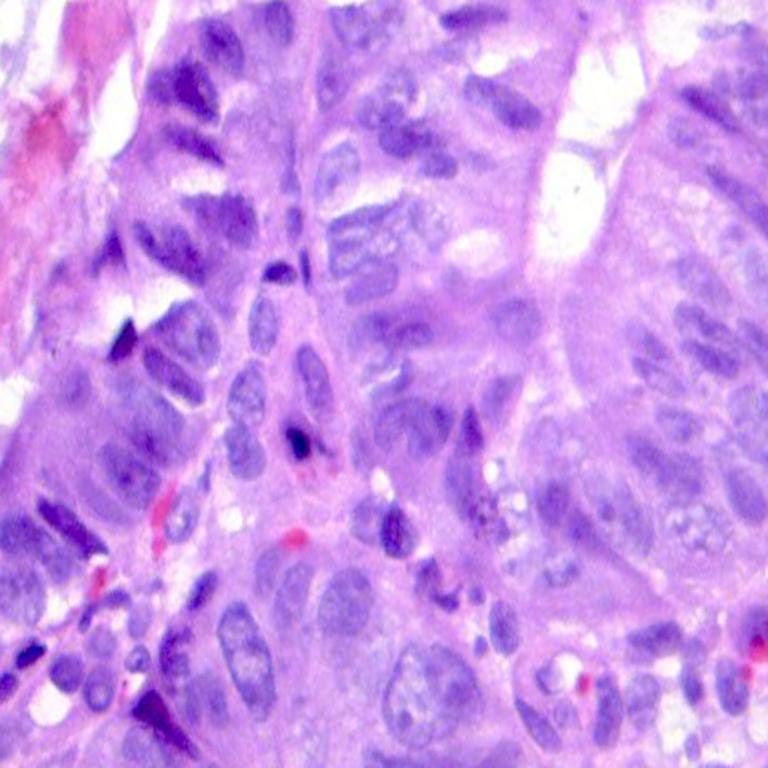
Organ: colon
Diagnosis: adenocarcinomas